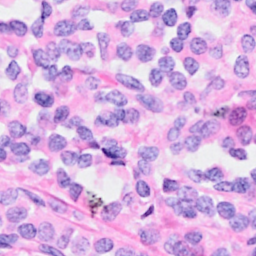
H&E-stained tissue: Breast